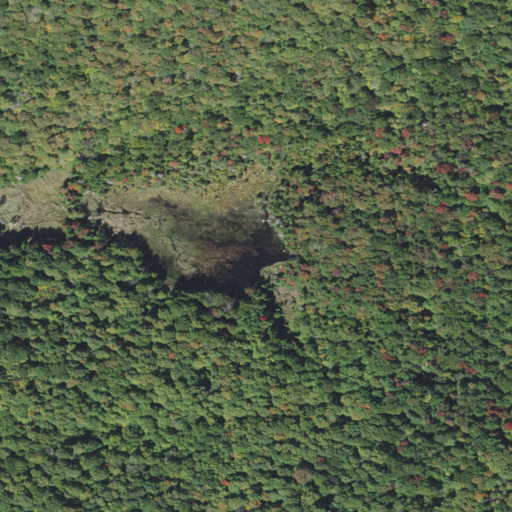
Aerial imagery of depression(s) in Vermont named The Basin containing deciduous forest, woody wetlands, herbaceous wetlands, and mixed forest